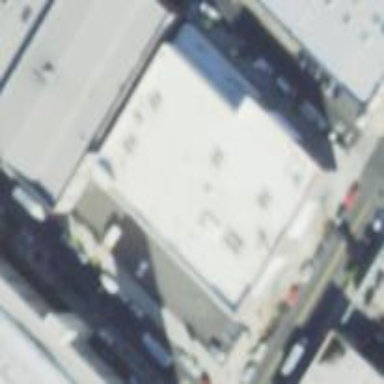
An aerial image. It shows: Building used for storage rental.